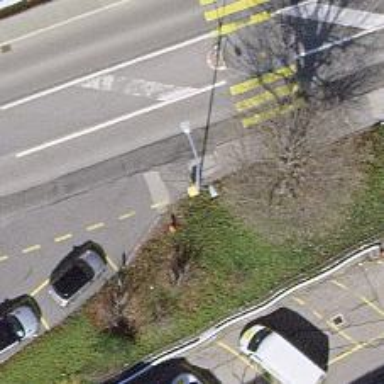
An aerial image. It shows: Pillar post box is available as amenity.